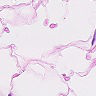
Metastatic tissue present: no